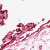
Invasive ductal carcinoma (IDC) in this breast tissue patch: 0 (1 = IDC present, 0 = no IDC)